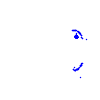
Particle: proton